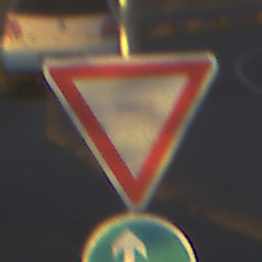
Verkehrszeichen: VorfahrtGewaehren
Zusatzzeichen unten: VorgeschriebeneFahrtrichtungGeradeausOderRechts
Umgebung: Outdoor, RoadRail
Tageszeit: SunriseSunset
Wetter: PartlyCloudy
Licht: Natural
Jahreszeit: NotSpecified
Kontrast: HighContrast